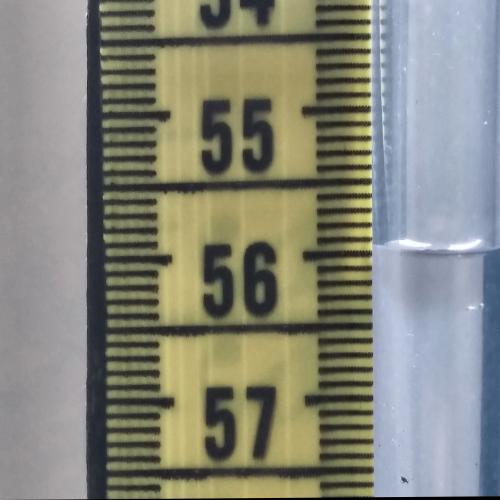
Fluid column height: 56.0 cm